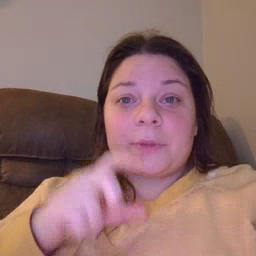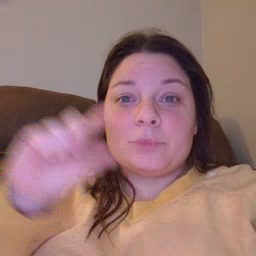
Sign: moon